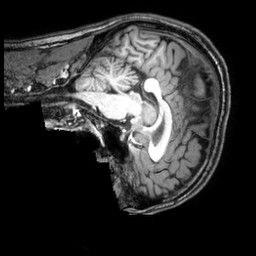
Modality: T1w
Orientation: sagittal
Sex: male
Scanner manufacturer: philips
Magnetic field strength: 3 T
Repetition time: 0.008175 s
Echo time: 0.00374 s